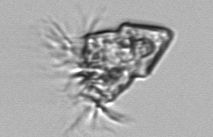
Label: Strombidium_inclinatum